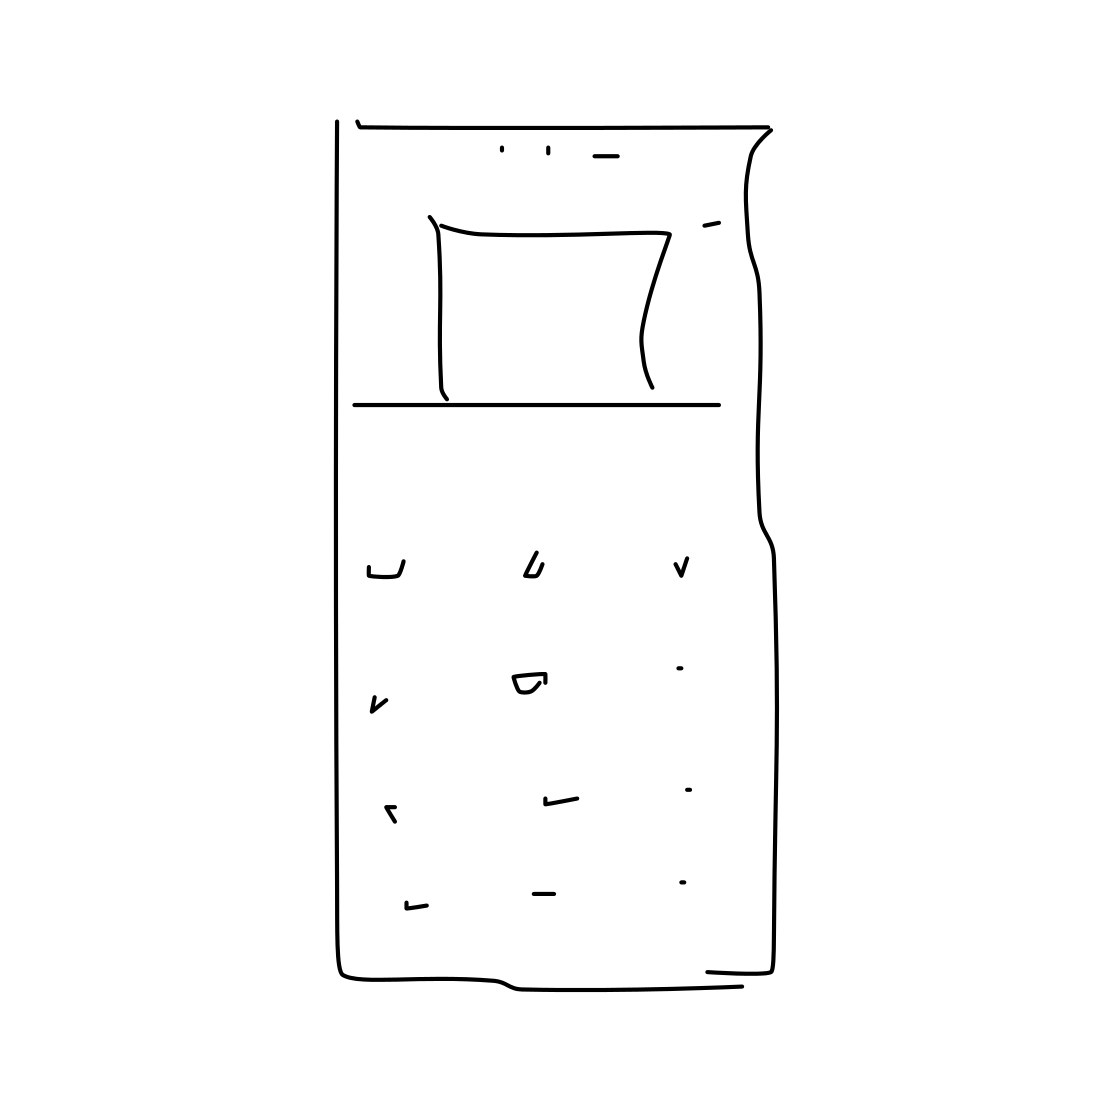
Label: cell phone